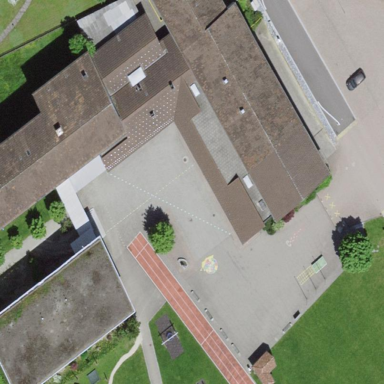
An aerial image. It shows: School building.